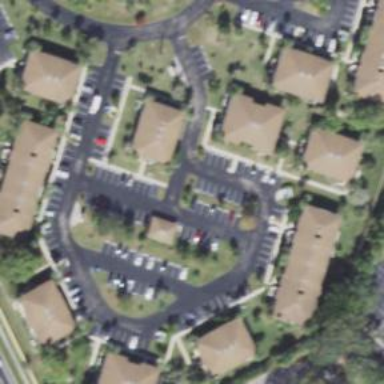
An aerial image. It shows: Parking space.